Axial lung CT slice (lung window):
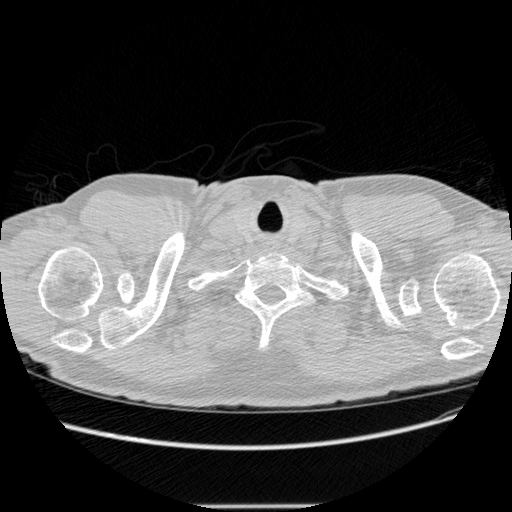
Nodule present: no